Question: I've added a 'QAction' to my 'QToolBar' in my MainWindow in Qt Designer (using the Qt Creator IDE) and given that Action an icon (done by "Choose File" and selecting my .png located in the same directory as my project and source code). The icon shows up fine in the toolbar in Qt Designer, but does not show when the project is running. I've had similar trouble when choosing the title bar icon on windows. I've never used graphics in Qt before, is there something special I need to do?
Screenshot:

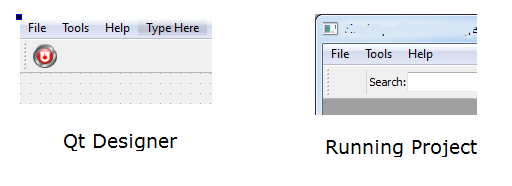
Answer: Did you make a QRC file (that is, Qt's equivalent of a resource file?)
If not, that would explain what you're seeing. The icons will show up in the creator, but not in the final compiled executable. Have a look at this:
<URL>